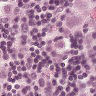
Metastatic tissue present: yes